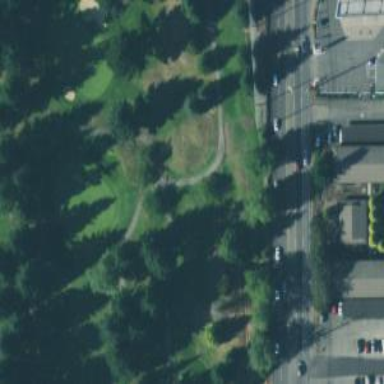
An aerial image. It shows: Path designated for golf carts.